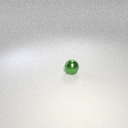
small green metal sphere